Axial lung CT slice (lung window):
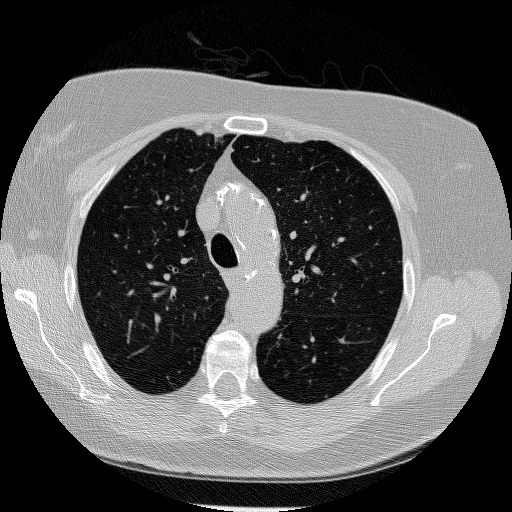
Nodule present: no